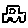
Label: car